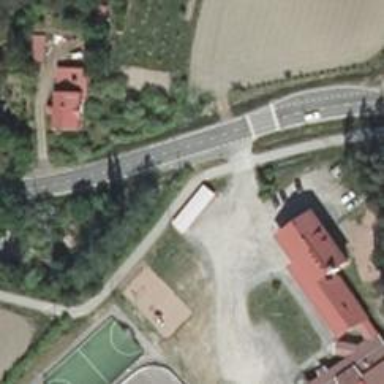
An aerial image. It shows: Asphalt cycleway.